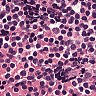
Metastatic tissue present: no